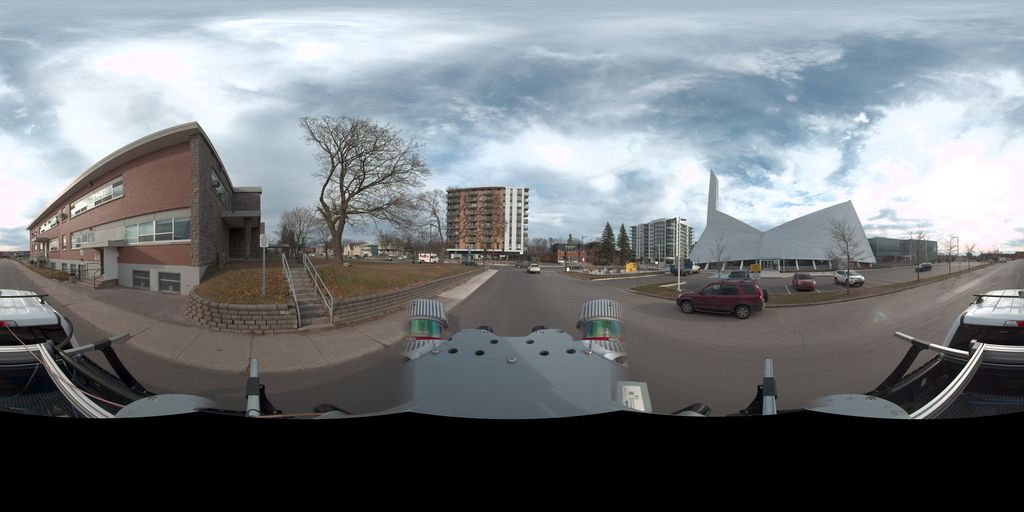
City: quebec_city